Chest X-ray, AP view. Patient: 52 years old, sex F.
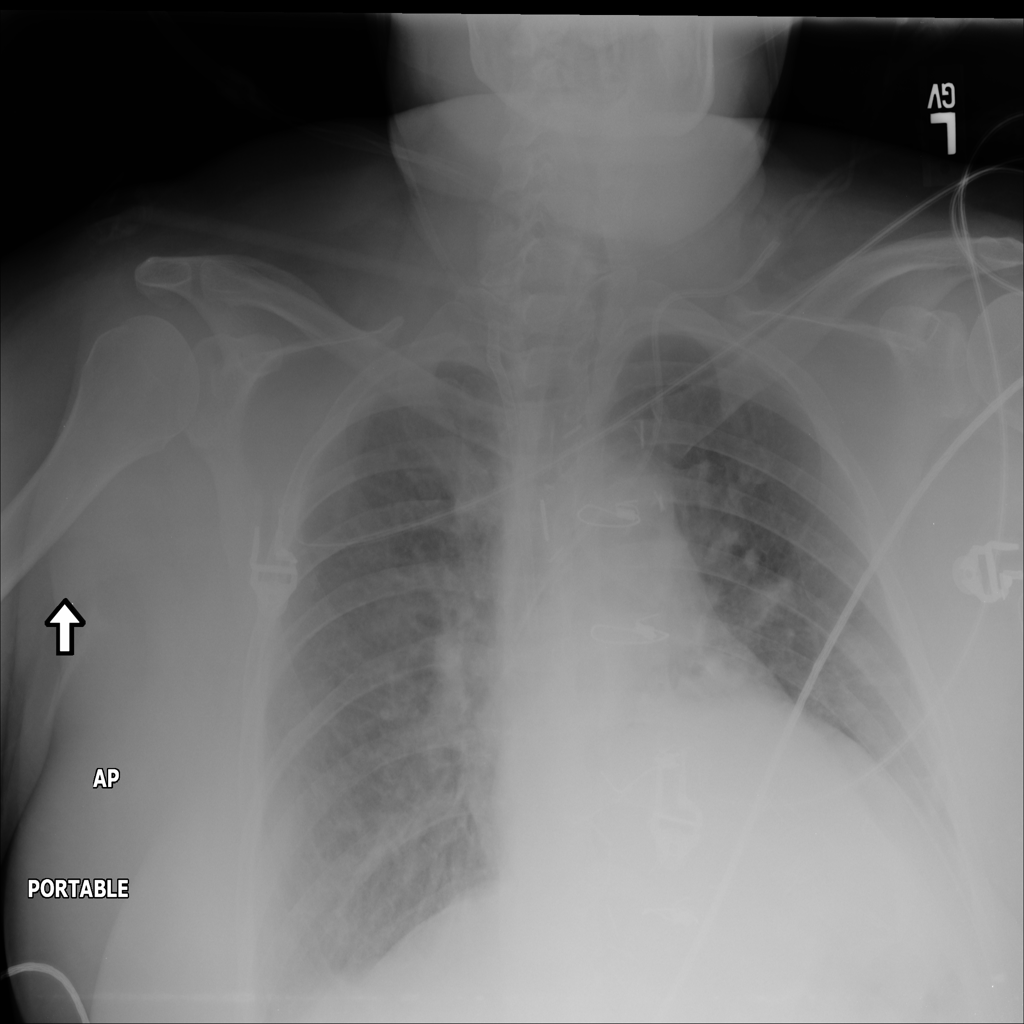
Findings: No Finding